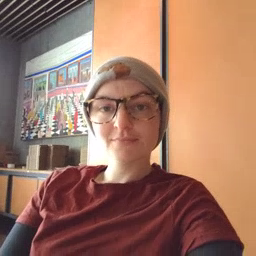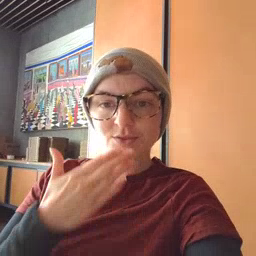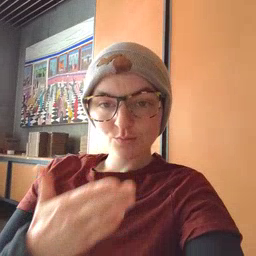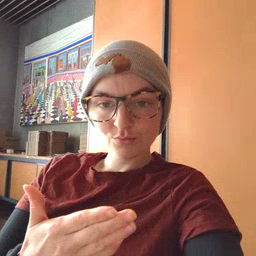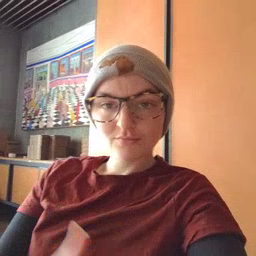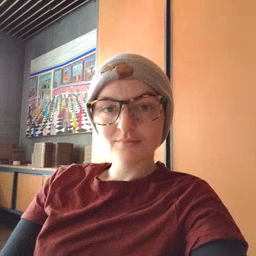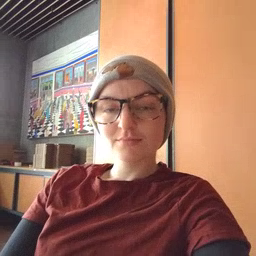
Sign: thankyou